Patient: sex F, age 60
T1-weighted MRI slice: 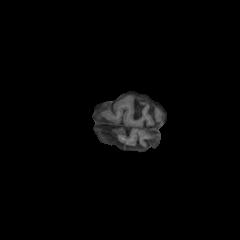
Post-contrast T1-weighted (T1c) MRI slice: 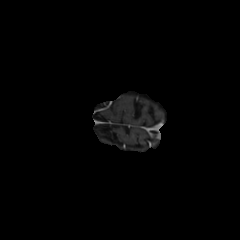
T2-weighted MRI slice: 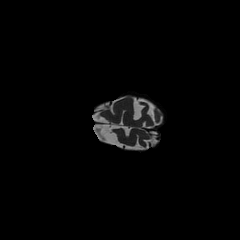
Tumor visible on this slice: no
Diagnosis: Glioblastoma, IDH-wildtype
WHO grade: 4